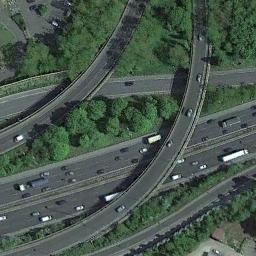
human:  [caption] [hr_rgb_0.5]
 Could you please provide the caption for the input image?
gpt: The perimeter of the overpasses is completely covered by vegetation .

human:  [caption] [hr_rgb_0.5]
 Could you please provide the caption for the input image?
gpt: The directional overpass is over the roads in the forest .

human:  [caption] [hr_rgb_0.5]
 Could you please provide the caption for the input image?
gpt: The overpass is next to some trees with some cars .

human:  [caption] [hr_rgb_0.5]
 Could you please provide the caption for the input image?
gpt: There are many cars on the road under the overpass .

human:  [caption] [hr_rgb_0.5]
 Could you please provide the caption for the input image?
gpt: There are many green trees around the overpass .